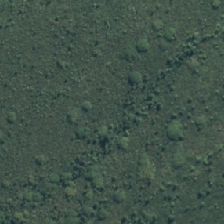
Land cover: herbaceous_freshwater_vege